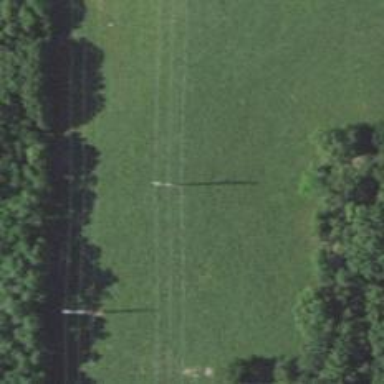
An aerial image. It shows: H-frame designed tower for power lines.